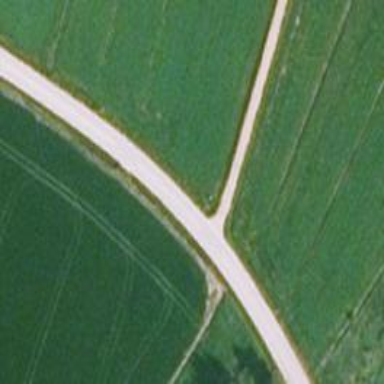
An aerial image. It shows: Tertiary road with asphalt surface.